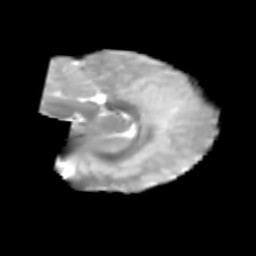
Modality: T2w
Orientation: sagittal
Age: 6
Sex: male
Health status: healthy